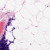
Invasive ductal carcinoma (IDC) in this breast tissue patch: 0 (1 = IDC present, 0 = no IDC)